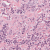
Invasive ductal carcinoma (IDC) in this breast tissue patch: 1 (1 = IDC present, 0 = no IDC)